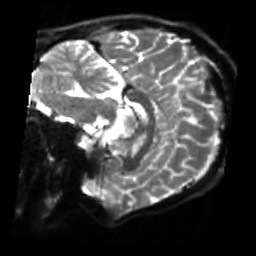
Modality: sbref
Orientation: sagittal
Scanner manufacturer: siemens
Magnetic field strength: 3 T
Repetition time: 4 s
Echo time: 0.0594 s